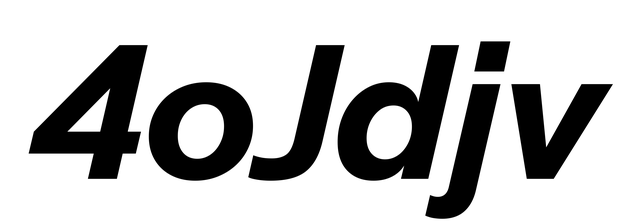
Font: InstrumentSans-Italic_Bold_Italic